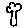
Label: tree